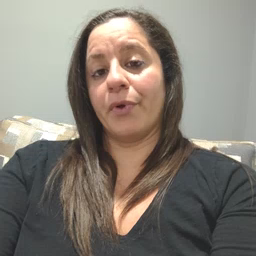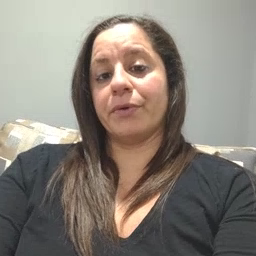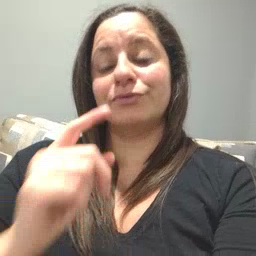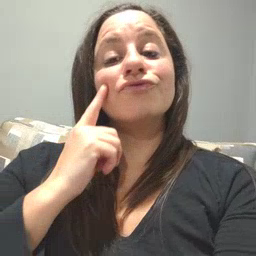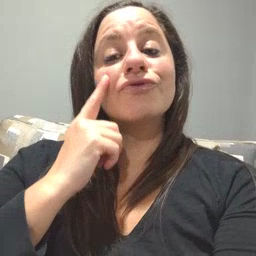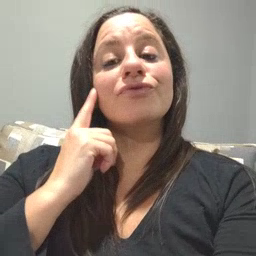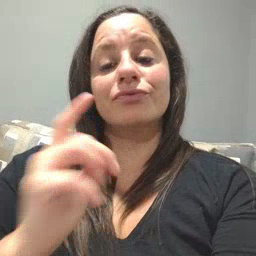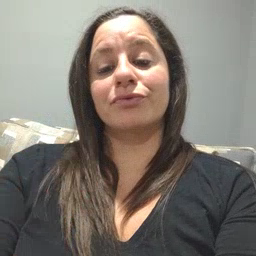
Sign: cheek